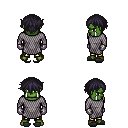
a pixel art fantasy rpg character, male body template, orc, green skin, chain mail, gold greaves, raven short bangs hairstyle, metal gloves, gray slippers, four views (front, back, left, right), 2x2 character sprite sheet, small pixel art, hard edges, no anti-aliasing